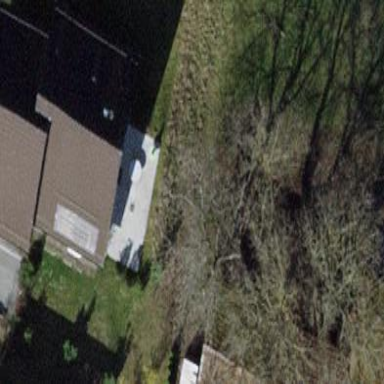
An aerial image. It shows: Detached building.